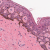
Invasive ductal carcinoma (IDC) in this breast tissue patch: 0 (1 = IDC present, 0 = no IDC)